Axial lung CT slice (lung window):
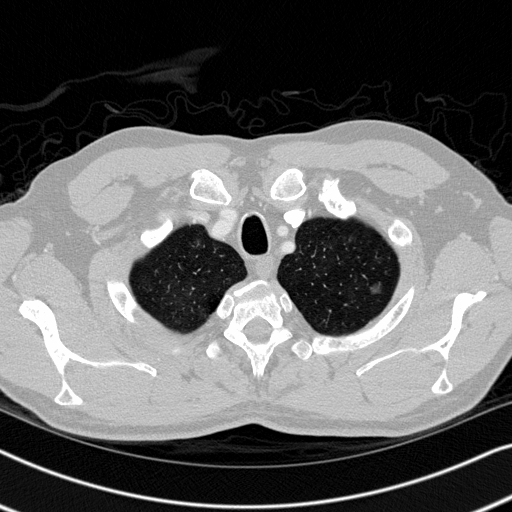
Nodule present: yes
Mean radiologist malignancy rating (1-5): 2.5